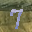
Label: 7